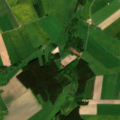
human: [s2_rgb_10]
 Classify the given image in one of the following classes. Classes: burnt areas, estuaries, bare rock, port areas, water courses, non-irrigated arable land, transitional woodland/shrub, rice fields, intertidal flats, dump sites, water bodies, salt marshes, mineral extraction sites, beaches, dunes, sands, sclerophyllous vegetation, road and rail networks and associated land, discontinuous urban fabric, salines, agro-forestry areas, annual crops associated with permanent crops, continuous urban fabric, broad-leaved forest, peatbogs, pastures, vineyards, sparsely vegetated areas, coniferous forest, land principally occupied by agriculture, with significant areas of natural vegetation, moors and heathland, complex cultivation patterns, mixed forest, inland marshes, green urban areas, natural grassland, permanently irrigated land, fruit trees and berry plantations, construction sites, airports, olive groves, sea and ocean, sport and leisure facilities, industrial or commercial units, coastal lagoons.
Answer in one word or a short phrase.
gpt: pastures, complex cultivation patterns, land principally occupied by agriculture, with significant areas of natural vegetation, coniferous forest